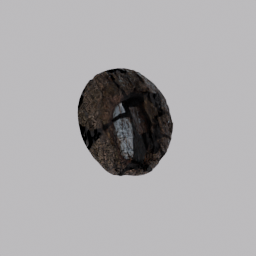
Label: nature